Aerial crown-view tile of a tropical tree (Barro Colorado Island, Panama), acquired 20250512:
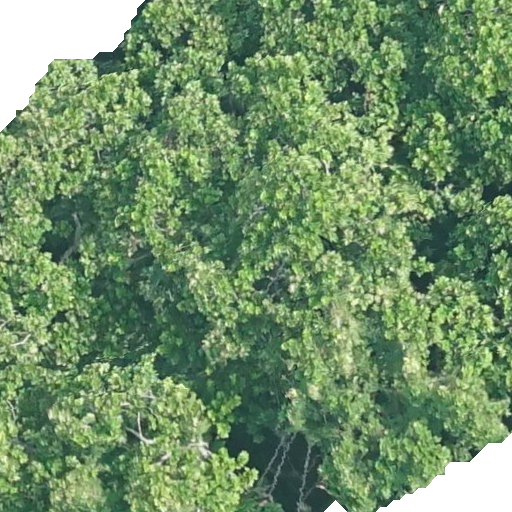
Species: Anacardium excelsum
GBIF accepted scientific name: Anacardium excelsum
Crown area: 544.913 m²